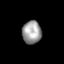
Tissue: lung
Cell type: Endothelial cells
Senescence score: 0.1678
Nuclear area (px): 436
Mean DAPI intensity: 154.417